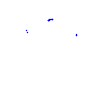
Particle: proton